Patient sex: F
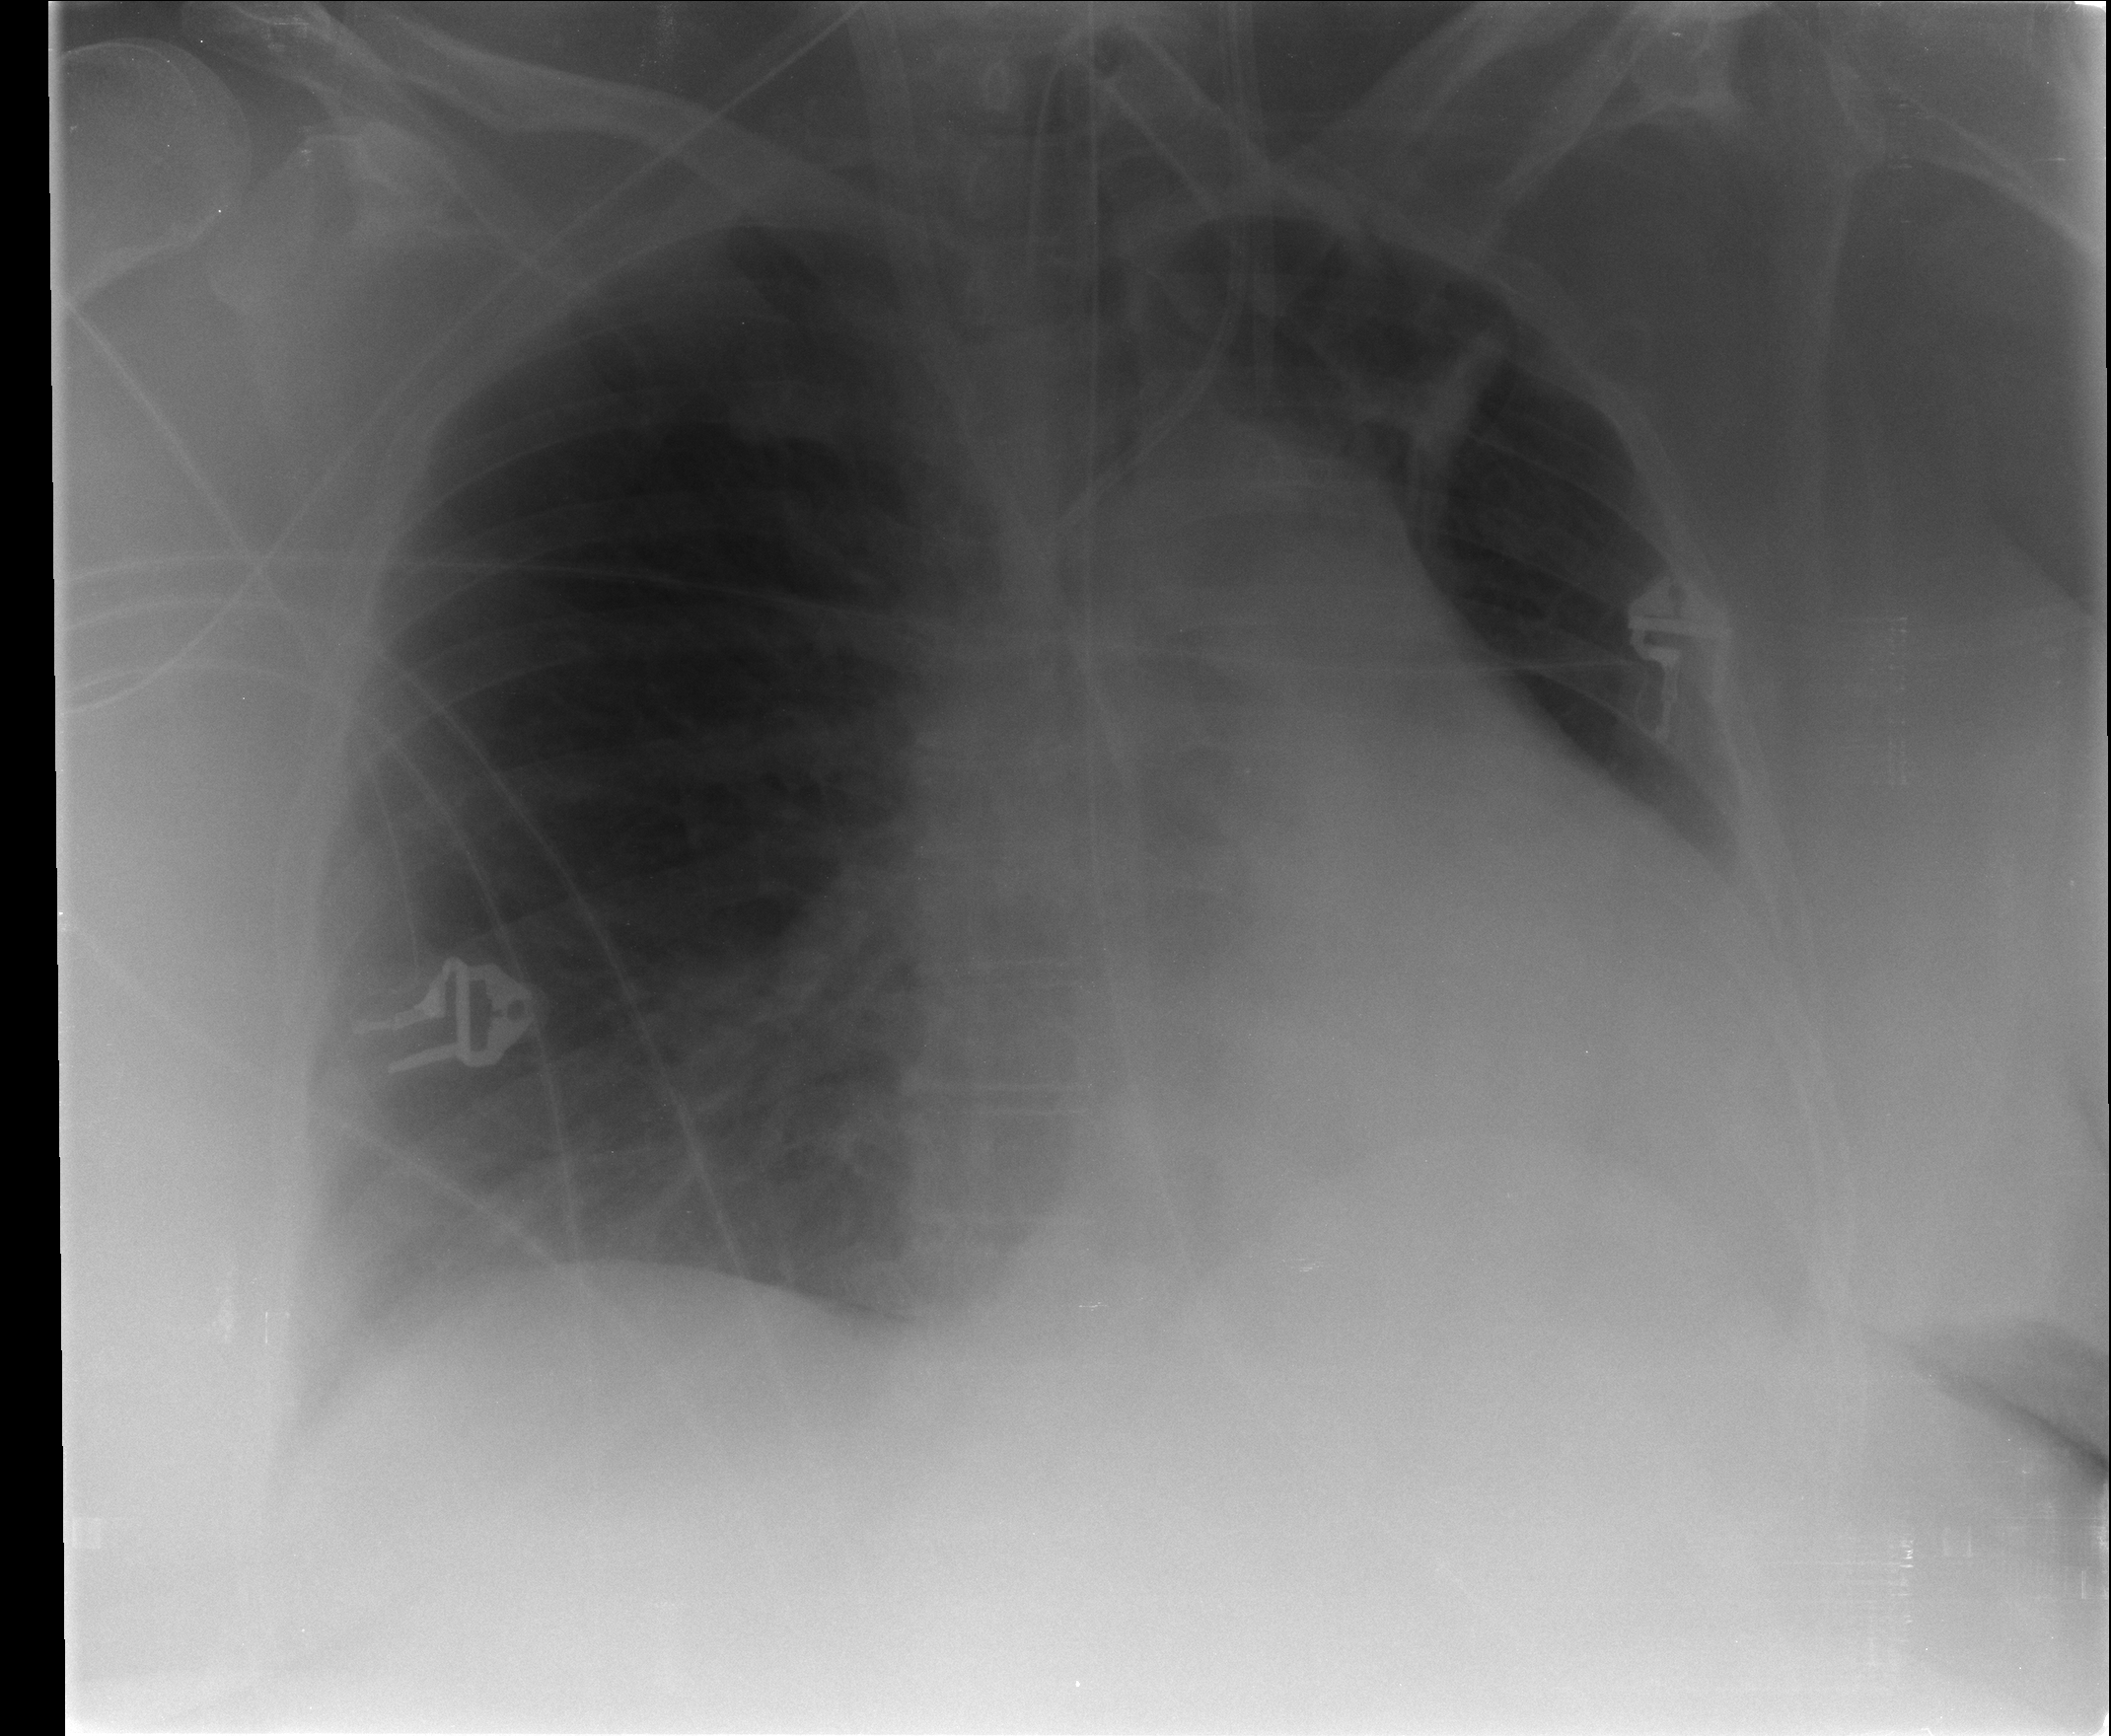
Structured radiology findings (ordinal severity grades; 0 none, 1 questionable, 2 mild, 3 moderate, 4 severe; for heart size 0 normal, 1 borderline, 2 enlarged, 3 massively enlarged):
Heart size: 2
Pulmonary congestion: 0
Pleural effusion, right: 0
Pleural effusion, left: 2
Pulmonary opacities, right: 0
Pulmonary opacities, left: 0
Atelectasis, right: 0
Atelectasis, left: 2